Question: I currently have a program where if I change settings on the left it automatically changes on the right. So you have a preview what you are doing.
The text will automatically show on each 'keyup'. So while you are typing you see a preview how it's going to look.
I currently call my Javascript functions like this.
'"#chapter_form_number"' is then the ID of the form input.
'''
$("#chapter_form_number").bind("mouseup" , {key: 'chapter_display_number'} , chapter_generate_num);
$("#chapter_form_title").bind("keyup" , {key: 'chapter_display_title'} , generate_text);
// Number gen Chapter
function chapter_generate_num(dest){
var dest = dest.data.key;
var number = $(this);
$("#" + dest).html(number.val());
}
// change text
function generate_text(dest){
var text = $(this);
var dest = dest.data.key;
$("#" + dest).html(text.val());
}
'''

But it only changed when I 'keyup' or 'mouseup' on a input. So it loads the input at least once. So I tried to put ready in the 'eventType' but that is not working.
Any suggestions to solve this problem?
'''
$("#chapter_form_number").bind( "mouseup ready" , {key: 'chapter_display_number'} , chapter_generate_num);
$("#chapter_form_title").bind("keyup ready" , {key: 'chapter_display_title'} , generate_text);
'''
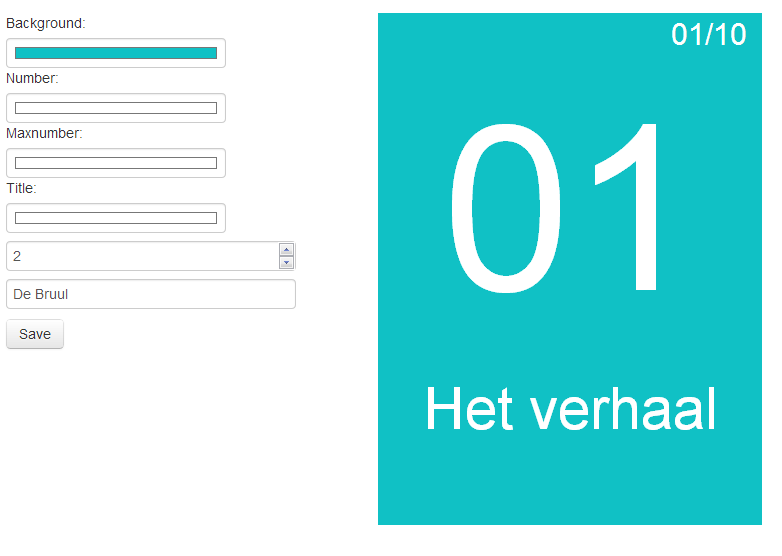
Answer: Use <URL>
'''
$("#chapter_form_number")
.bind("mouseup" , {key: 'chapter_display_number'}, chapter_generate_num)
.trigger("mouseup");
$("#chapter_form_title")
.bind("keyup" , {key: 'chapter_display_title'}, generate_text)
.trigger("keyup");
'''